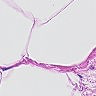
Metastatic tissue present: no